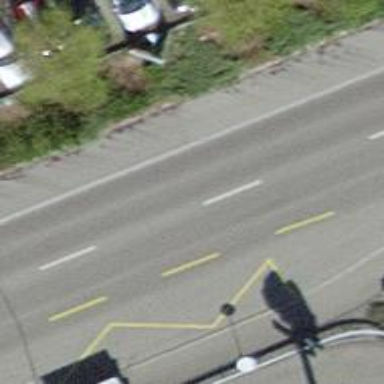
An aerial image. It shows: Public transport stop position.